The plot is a time-scale (wavelet) decomposition of a bearing vibration signal. Based on the visible evidence, which condition applies: normal, inner_race, outer_race, ball?
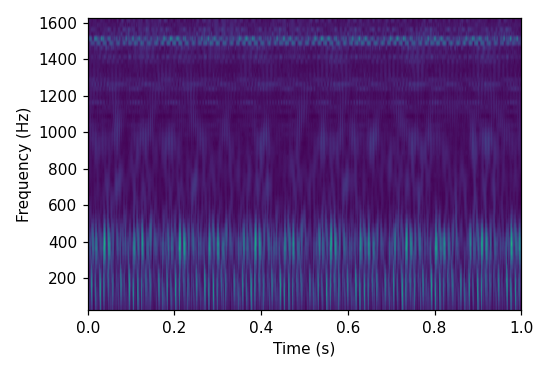
Answer: outer_race